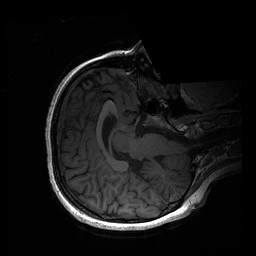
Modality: T1w
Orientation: axial